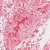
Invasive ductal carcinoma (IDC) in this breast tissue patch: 0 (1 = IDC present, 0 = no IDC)